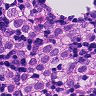
Metastatic tissue present: yes